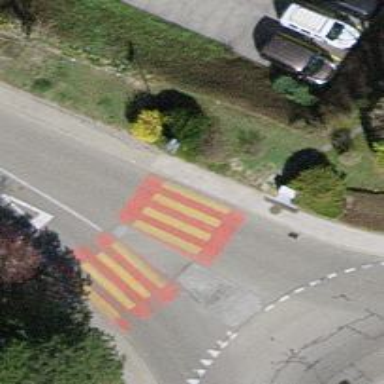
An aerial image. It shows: Uncontrolled zebra crossing with central island. The crossing is marked with zebra stripes.